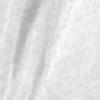
Label: change